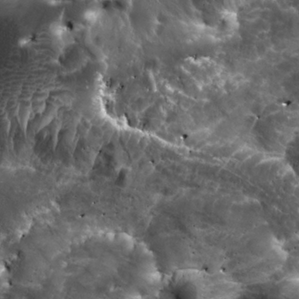
Label: non_frost